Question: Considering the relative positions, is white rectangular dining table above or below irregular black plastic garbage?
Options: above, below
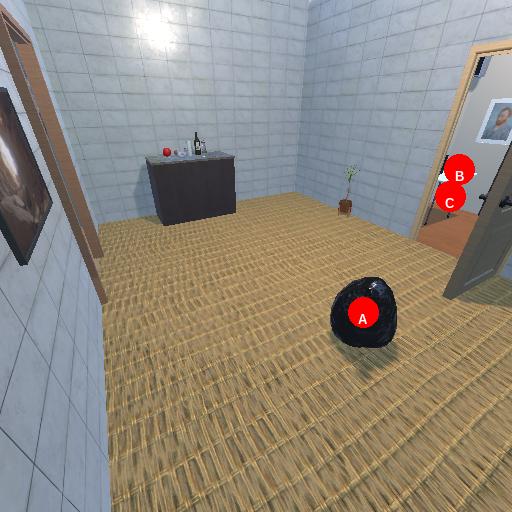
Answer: above